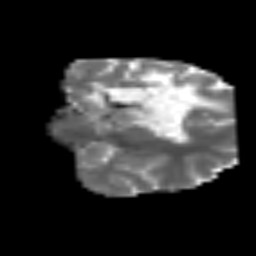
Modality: MD
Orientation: coronal
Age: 31
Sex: female
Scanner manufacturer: siemens
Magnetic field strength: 3 T
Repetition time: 3.2 s
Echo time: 0.081 s